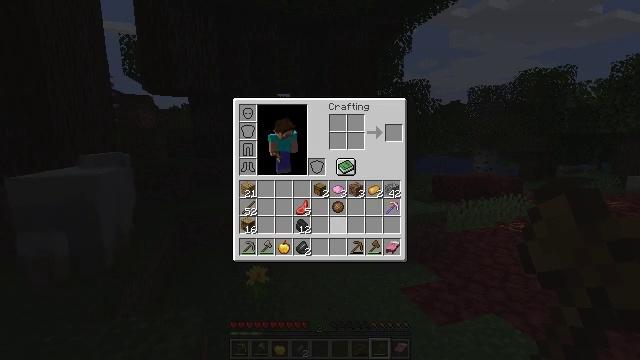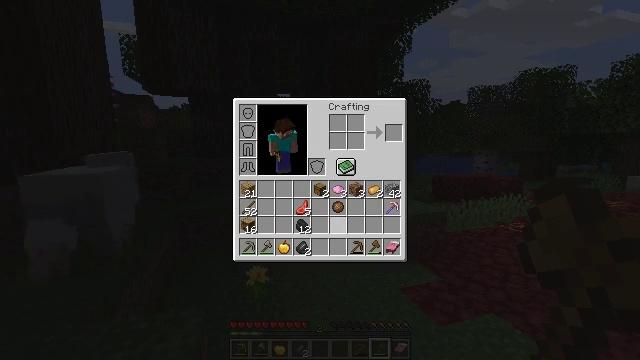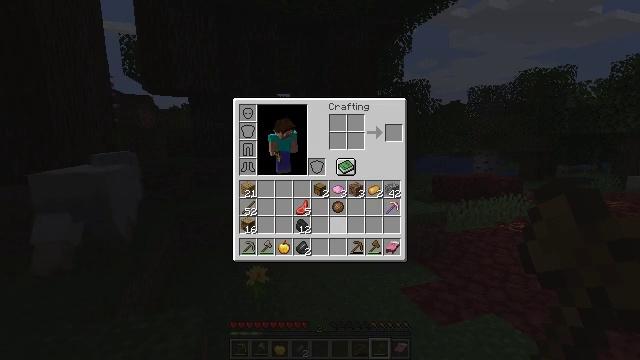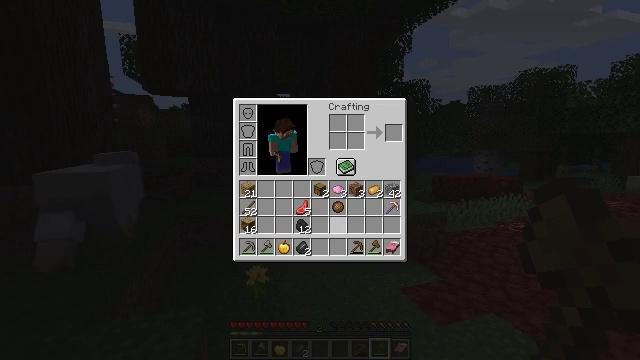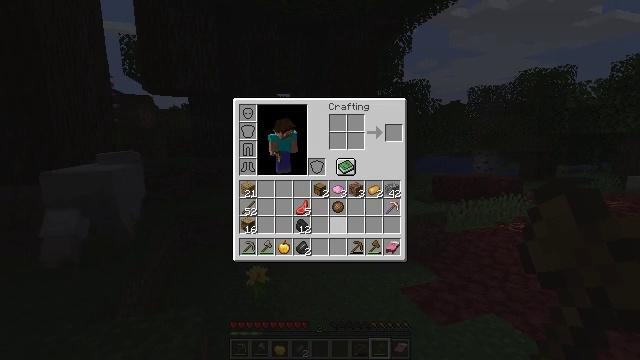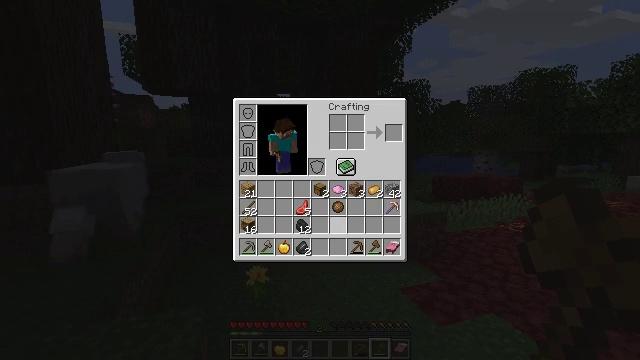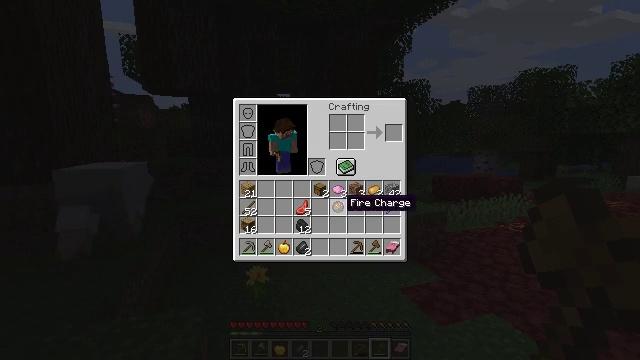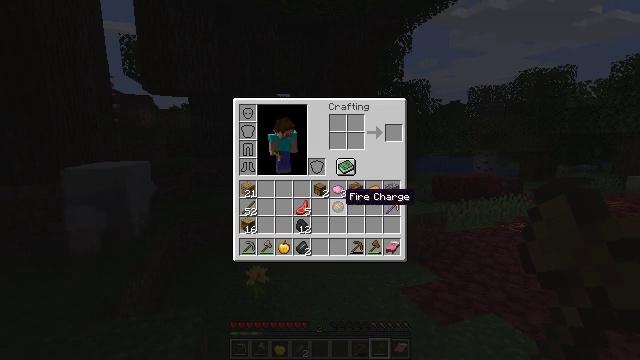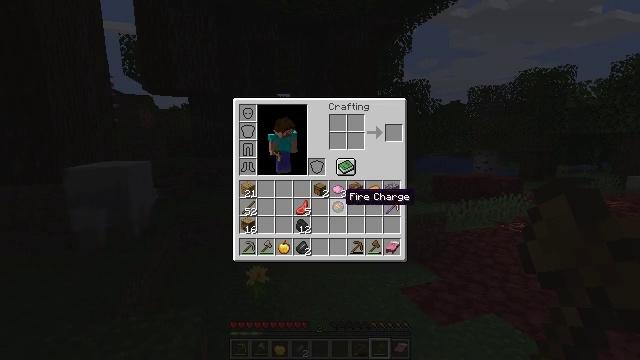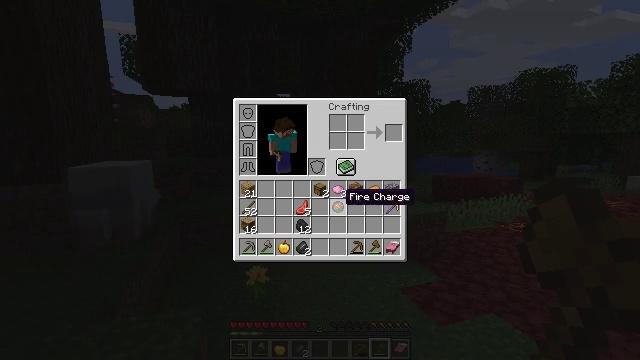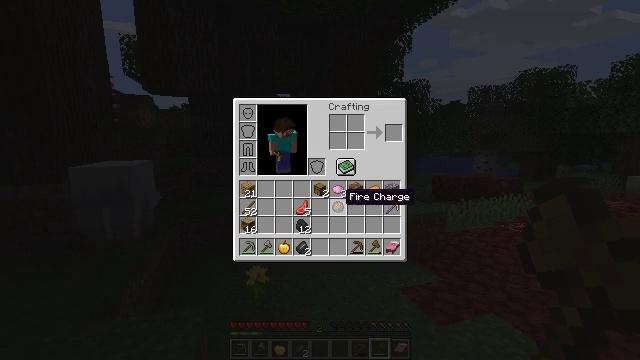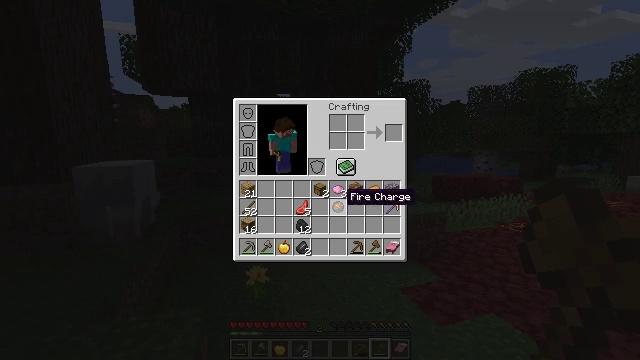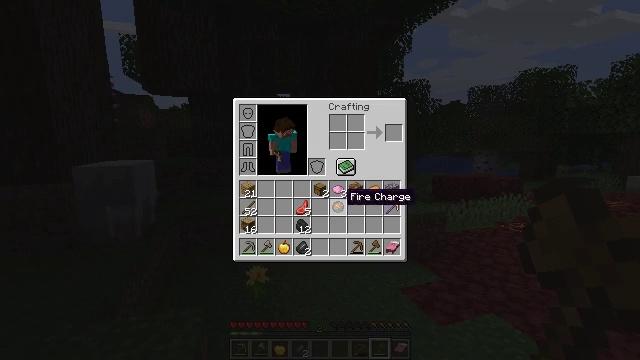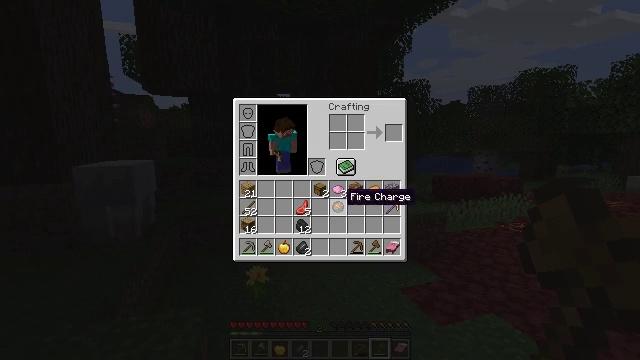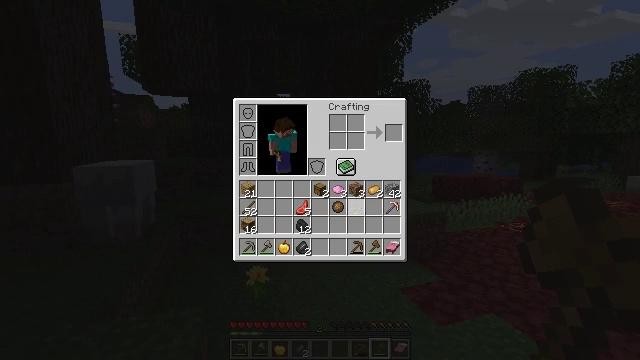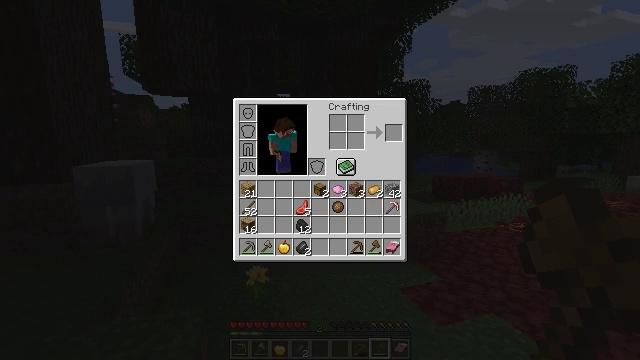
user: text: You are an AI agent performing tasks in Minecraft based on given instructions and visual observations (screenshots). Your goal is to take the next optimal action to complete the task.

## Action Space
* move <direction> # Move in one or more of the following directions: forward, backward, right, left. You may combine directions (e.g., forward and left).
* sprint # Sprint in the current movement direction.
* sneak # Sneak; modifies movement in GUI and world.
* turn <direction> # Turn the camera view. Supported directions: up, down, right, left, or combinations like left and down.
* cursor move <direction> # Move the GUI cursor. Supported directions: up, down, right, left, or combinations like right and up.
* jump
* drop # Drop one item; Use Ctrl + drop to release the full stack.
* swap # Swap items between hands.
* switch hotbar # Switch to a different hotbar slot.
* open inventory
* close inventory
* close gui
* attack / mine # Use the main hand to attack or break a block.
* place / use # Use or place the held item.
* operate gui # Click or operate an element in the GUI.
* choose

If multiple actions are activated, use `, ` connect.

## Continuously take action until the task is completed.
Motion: motion action
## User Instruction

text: Drop pink dye.
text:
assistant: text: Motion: sprint
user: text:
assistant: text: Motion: sprint
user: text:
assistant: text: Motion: sprint
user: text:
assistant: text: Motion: sprint
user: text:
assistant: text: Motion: sprint
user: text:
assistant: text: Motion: sprint, cursor move up
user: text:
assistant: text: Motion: sprint
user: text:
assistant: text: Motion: sprint
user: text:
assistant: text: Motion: sprint
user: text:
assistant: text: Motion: sprint
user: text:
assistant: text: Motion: sprint
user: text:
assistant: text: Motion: sprint
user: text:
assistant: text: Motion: sprint
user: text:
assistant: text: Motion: sprint, cursor move right
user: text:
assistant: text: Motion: sprint, cursor move right and up
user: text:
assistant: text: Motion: sprint
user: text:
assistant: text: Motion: sprint
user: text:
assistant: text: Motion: sprint
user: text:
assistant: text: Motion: sprint, cursor move left
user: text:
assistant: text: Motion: sprint, cursor move left
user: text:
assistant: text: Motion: sprint
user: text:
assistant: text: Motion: sprint
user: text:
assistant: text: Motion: sprint
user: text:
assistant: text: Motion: sprint
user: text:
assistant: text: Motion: sprint, cursor move left and down
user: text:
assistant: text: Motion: sprint, cursor move left
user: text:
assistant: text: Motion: sprint
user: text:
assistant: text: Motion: sprint
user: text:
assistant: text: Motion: sprint
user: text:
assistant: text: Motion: sprint